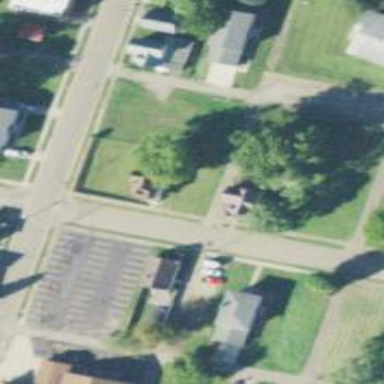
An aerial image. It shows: Alleyway designated as service road.